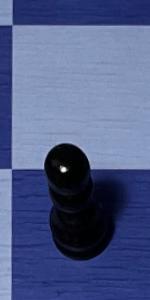
Label: Pawn_Black